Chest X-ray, PA view. Patient: 43 years old, sex M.
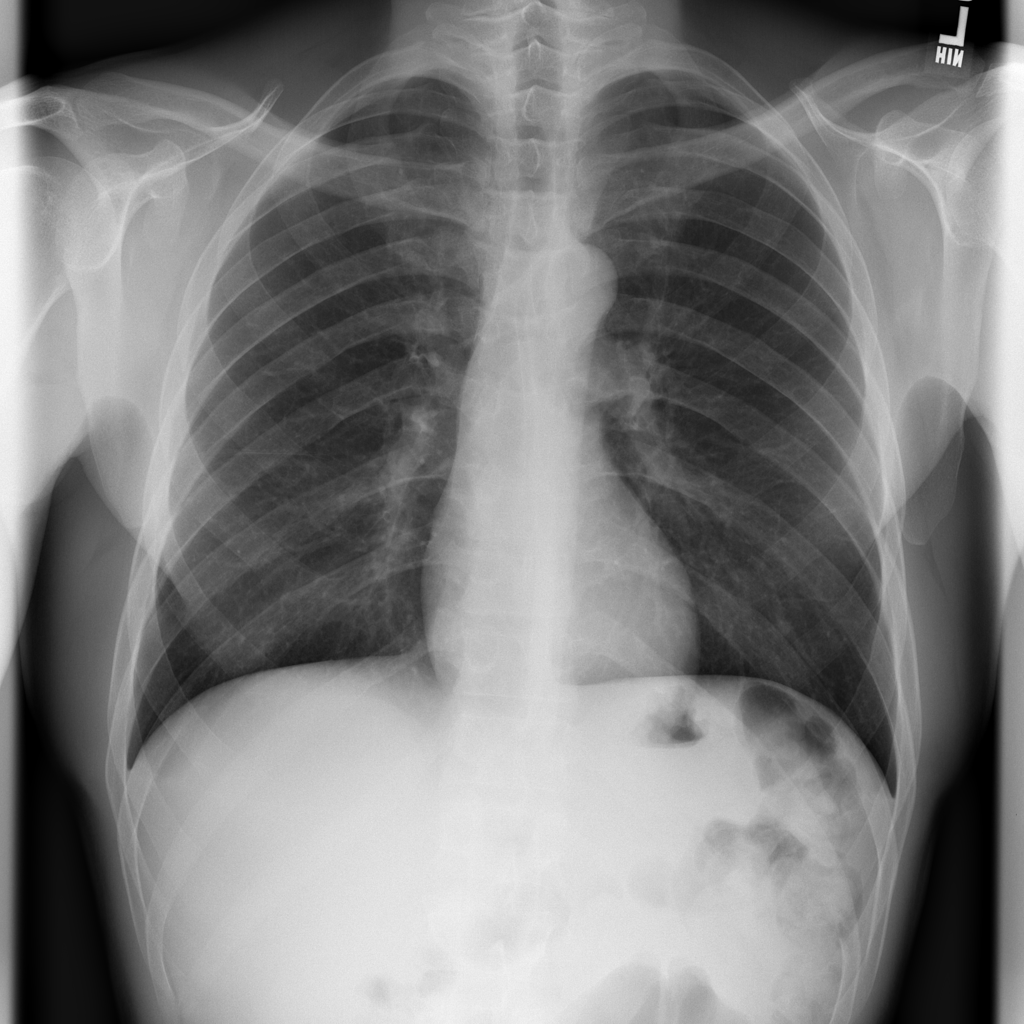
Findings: No Finding